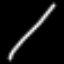
Label: line